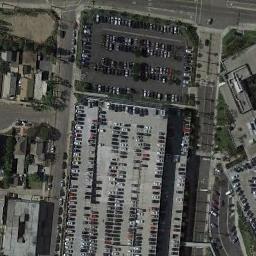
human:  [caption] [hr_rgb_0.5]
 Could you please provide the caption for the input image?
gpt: The parking lot is full of cars next to some trees .

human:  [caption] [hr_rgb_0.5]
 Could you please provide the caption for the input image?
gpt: There are many yellow signs in the parking lot .

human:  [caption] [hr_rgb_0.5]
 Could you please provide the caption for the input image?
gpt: Many cars are in the parking lot .

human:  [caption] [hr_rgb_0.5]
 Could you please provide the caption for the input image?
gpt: The parking lot has lots of neatly arranged cars and some cars are parked on the top of the buildings .

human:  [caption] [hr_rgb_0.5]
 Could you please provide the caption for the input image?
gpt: There are hundreds of cars on the parking lot with some buildings around .